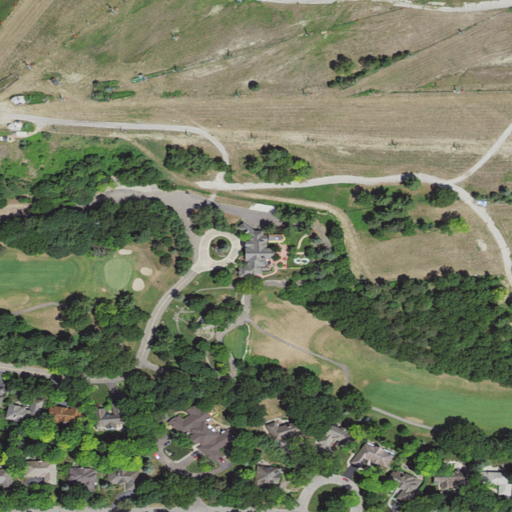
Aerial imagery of mountain in Michigan named Pine Knob containing open development, low intensity development, and medium intensity development